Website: crate-barrel
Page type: cart
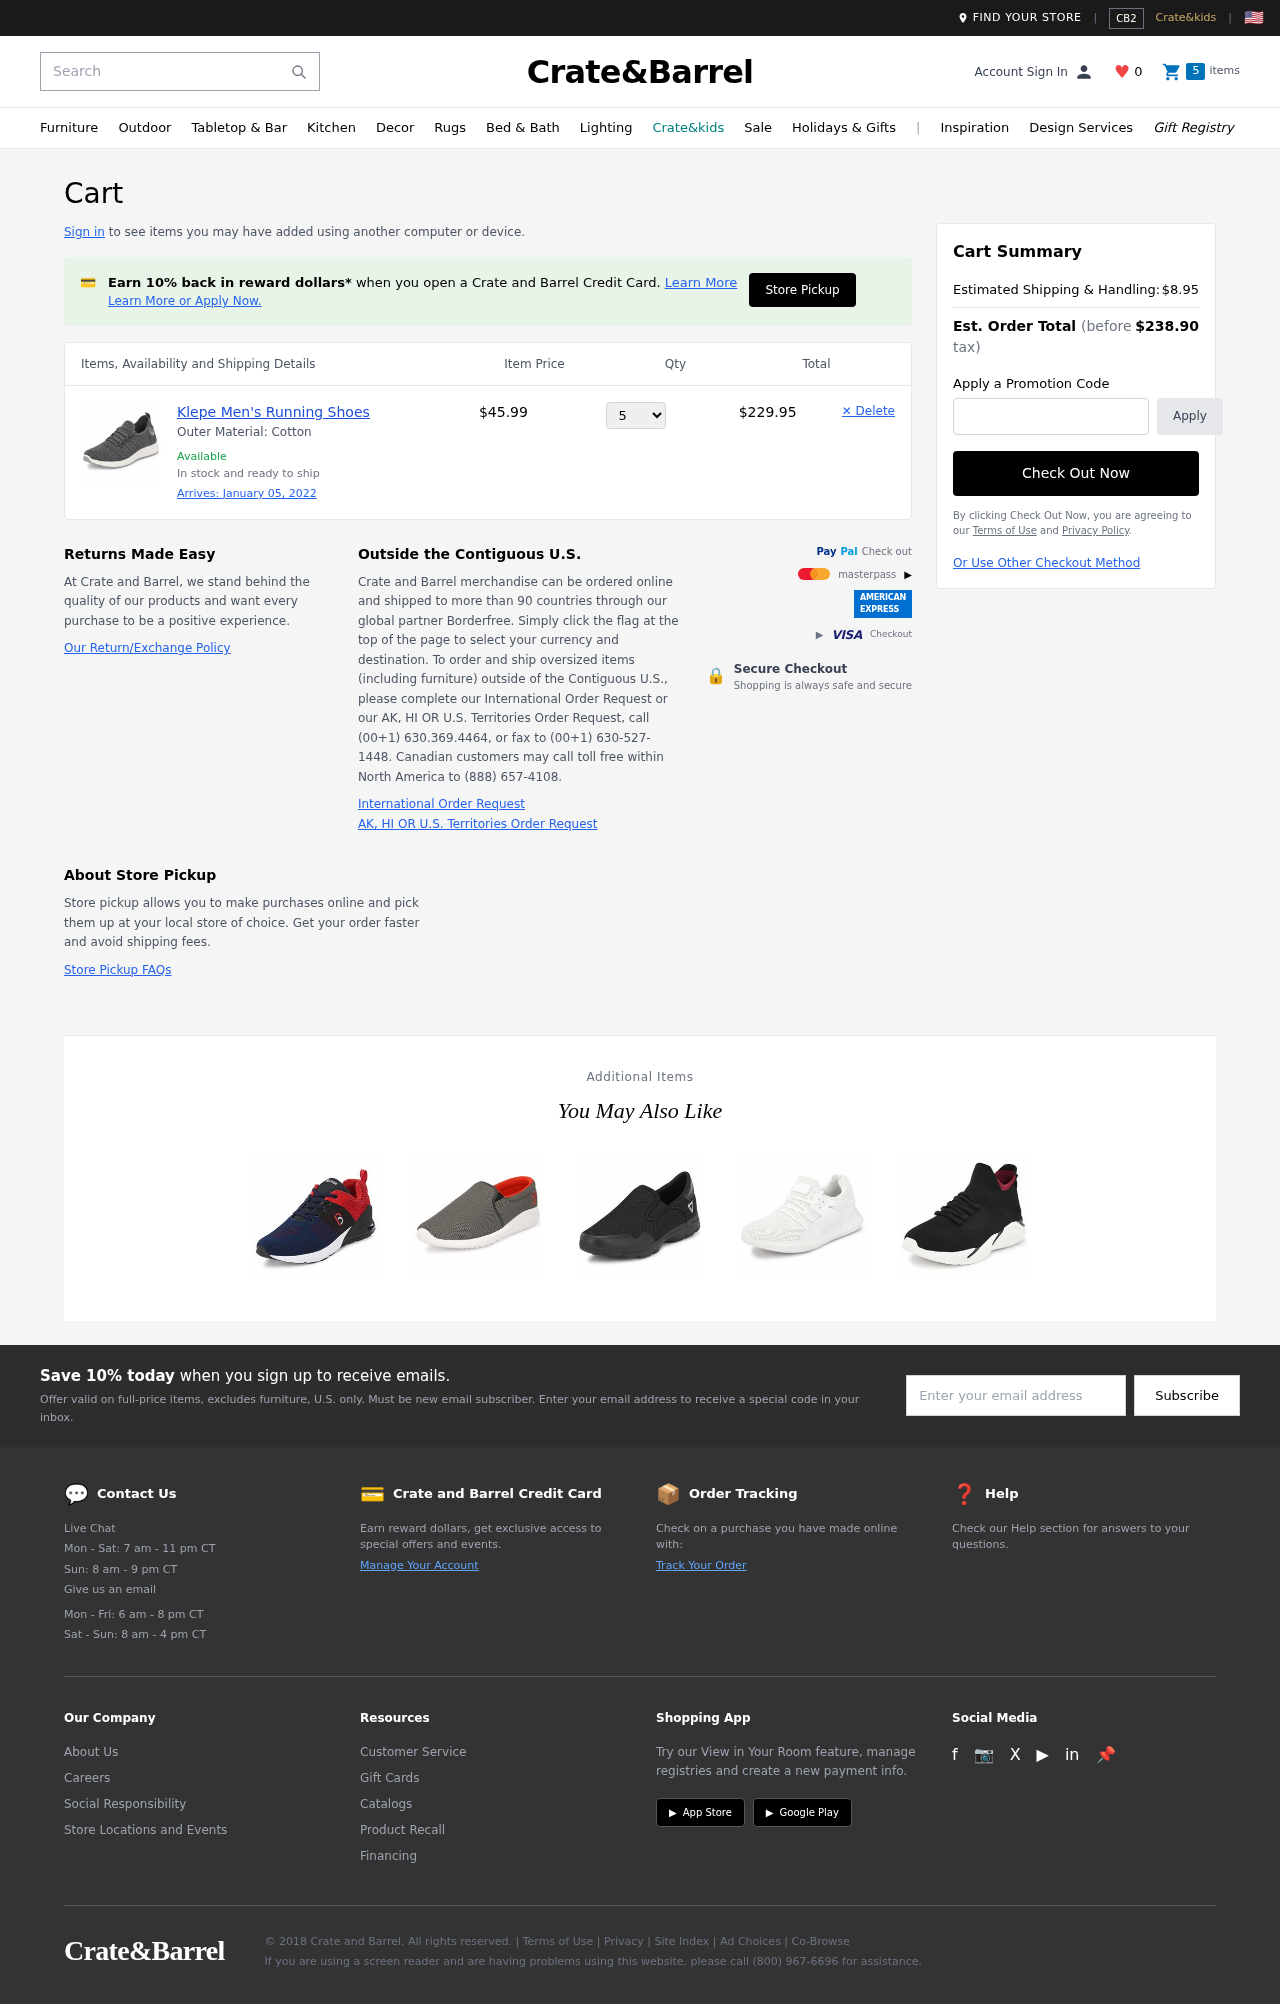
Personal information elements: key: PII_PROMO_CODE
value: SAVE17
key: PII_EMAIL
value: judith.palmer@gmail.com
Product elements: key: PRODUCT1_DESC
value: Outer Material: Cotton
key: PRODUCT1_NAME
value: Klepe Men's Running Shoes
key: PRODUCT1_PRICE
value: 45.99
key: PRODUCT1_QUANTITY
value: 5
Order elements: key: ORDER_DELIVERY_DATE
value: January 05, 2022
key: ORDER_SUBTOTAL
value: $229.95
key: ORDER_SHIPPING_COST
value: $8.95
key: ORDER_TOTAL
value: $238.90